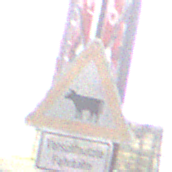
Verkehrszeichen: ViehtriebRechts
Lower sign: HinweiseAufGefahrenDurchVerbaleAngabe4
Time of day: Midday
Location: Roofed (Special)
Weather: Overcast
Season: NotSpecified
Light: Natural